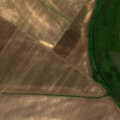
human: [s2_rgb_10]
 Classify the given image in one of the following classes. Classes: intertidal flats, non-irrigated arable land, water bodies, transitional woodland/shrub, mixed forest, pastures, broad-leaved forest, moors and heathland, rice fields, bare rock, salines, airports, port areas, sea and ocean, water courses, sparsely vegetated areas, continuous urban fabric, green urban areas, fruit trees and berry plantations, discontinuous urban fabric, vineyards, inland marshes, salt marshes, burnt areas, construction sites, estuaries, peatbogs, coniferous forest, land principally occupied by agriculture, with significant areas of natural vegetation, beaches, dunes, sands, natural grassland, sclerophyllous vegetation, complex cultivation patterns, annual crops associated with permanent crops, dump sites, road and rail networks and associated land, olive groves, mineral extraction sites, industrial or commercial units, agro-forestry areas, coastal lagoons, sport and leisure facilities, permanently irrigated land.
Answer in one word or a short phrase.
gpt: non-irrigated arable land, transitional woodland/shrub